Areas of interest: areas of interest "Nanhu Road Flower Market"
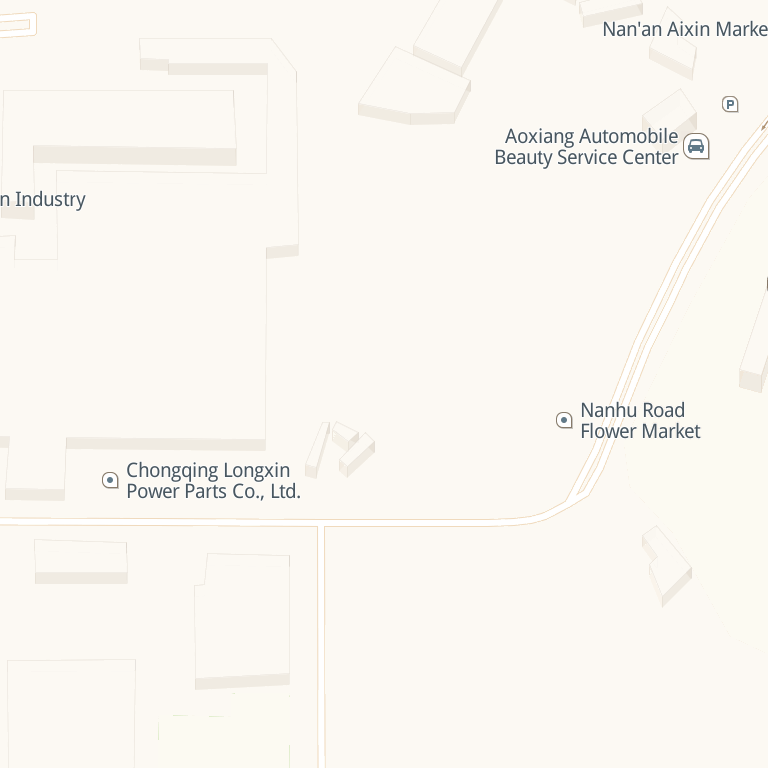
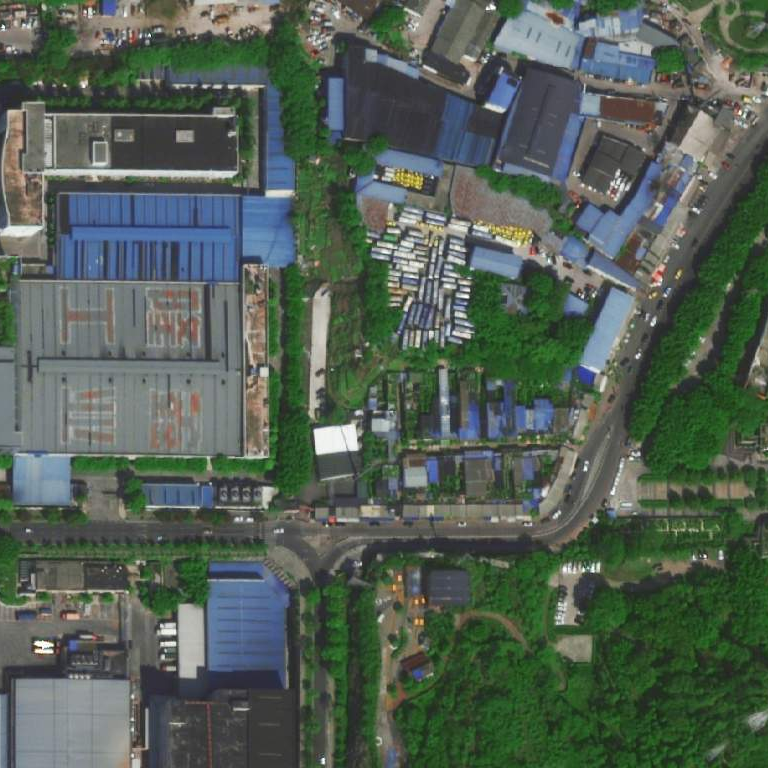